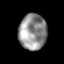
Tissue: prostate
Cell type: T cells
Senescence score: 0.3155
Nuclear area (px): 979
Mean DAPI intensity: 143.994